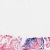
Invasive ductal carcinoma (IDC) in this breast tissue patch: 0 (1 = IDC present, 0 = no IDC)